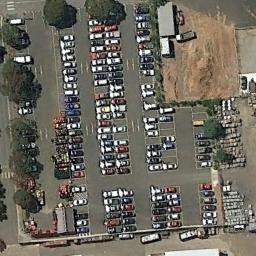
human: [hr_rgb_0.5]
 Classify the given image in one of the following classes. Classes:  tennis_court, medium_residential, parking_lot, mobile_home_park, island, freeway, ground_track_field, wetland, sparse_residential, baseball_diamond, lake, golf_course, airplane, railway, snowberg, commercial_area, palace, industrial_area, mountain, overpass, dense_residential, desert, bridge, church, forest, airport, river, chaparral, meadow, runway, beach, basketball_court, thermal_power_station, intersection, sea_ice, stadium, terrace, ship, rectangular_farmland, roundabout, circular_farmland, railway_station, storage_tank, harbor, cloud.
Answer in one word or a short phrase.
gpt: parking_lot